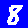
Digit: 8